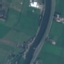
Land use / land cover: River